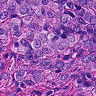
Metastatic tissue present: yes